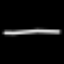
Label: line